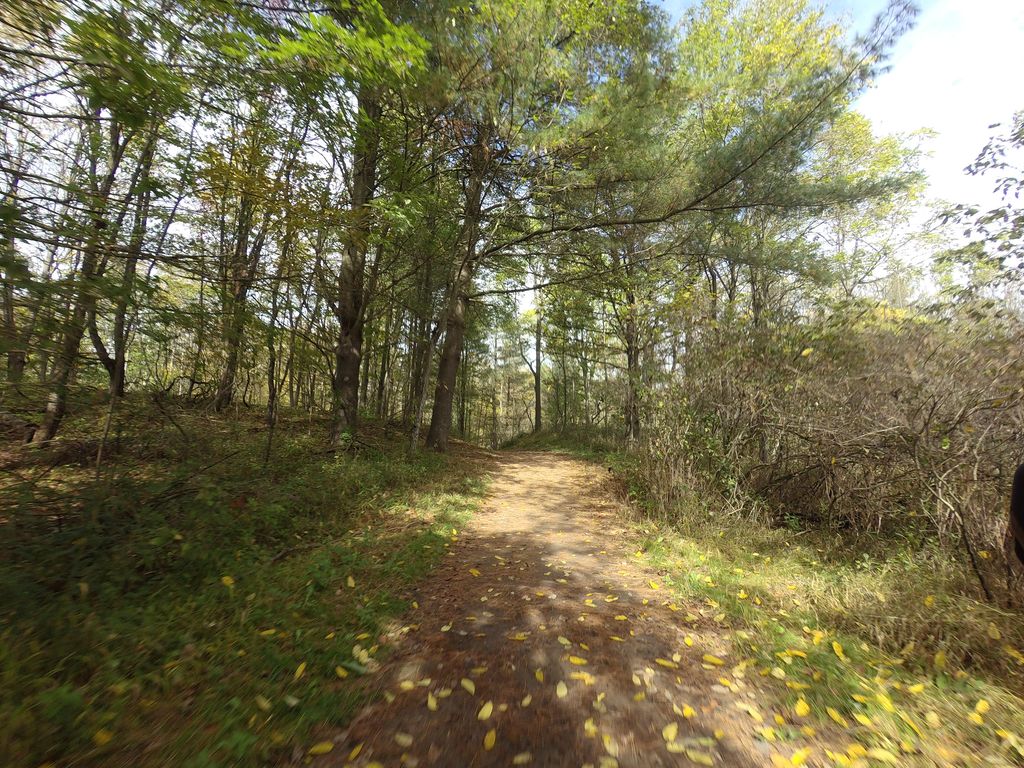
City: hamilton